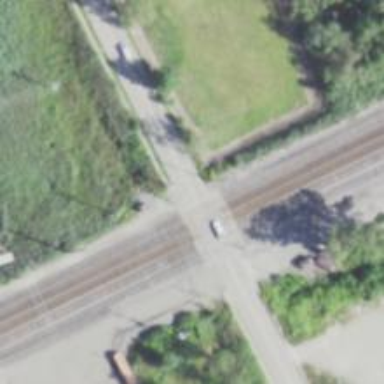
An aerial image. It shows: Railway siding with rails.